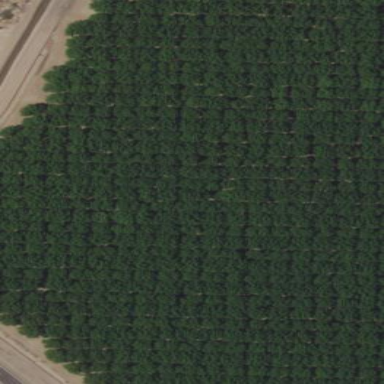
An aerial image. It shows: Orchard.